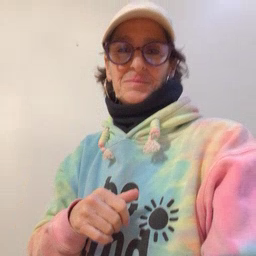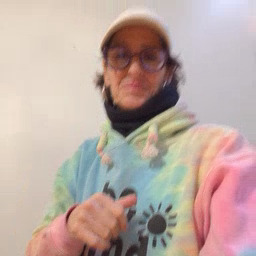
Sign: cry